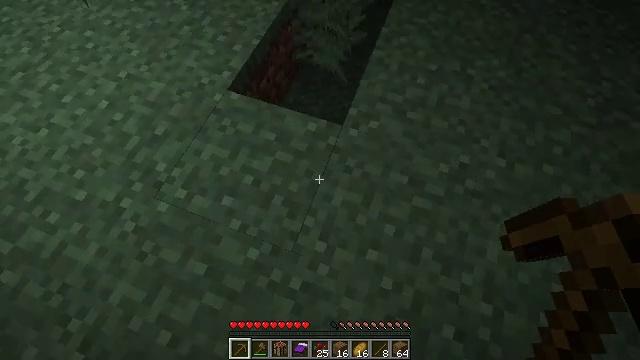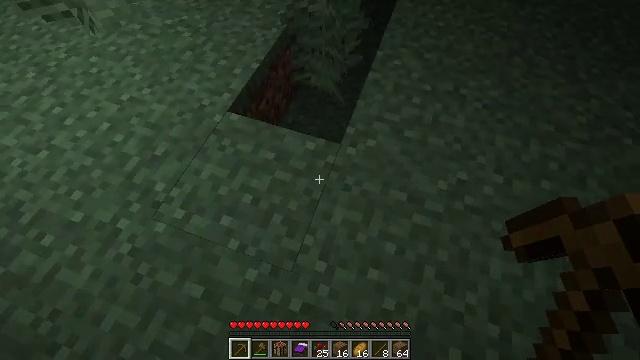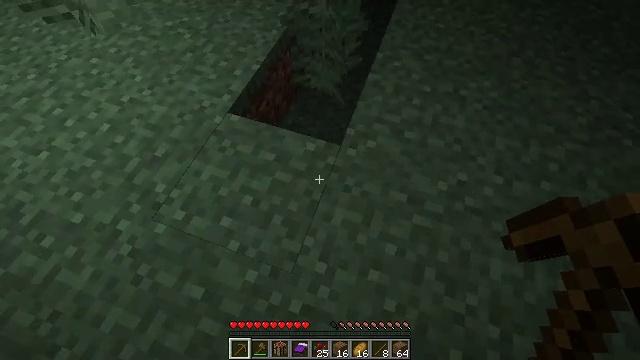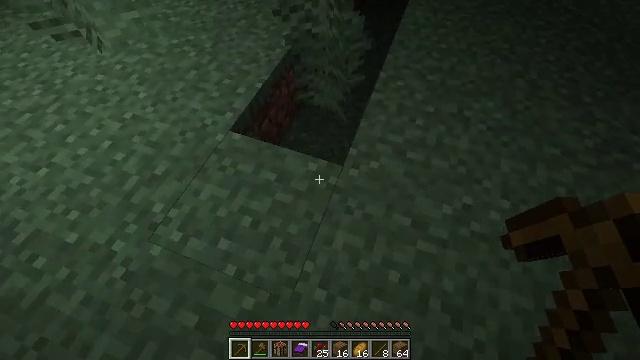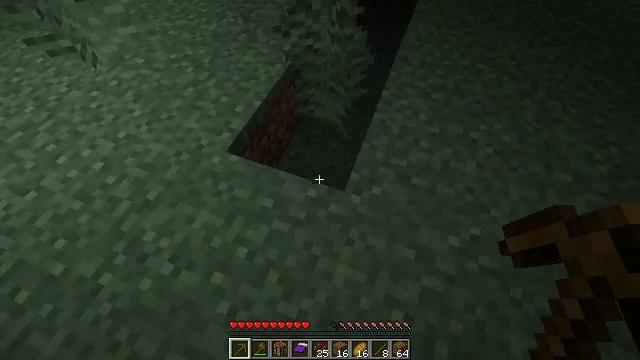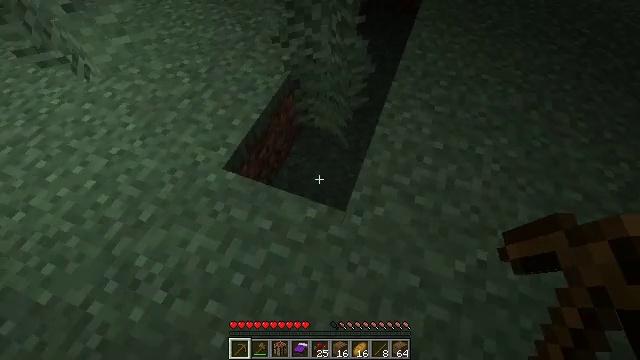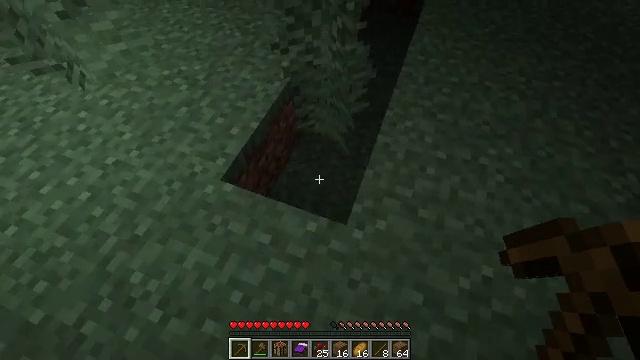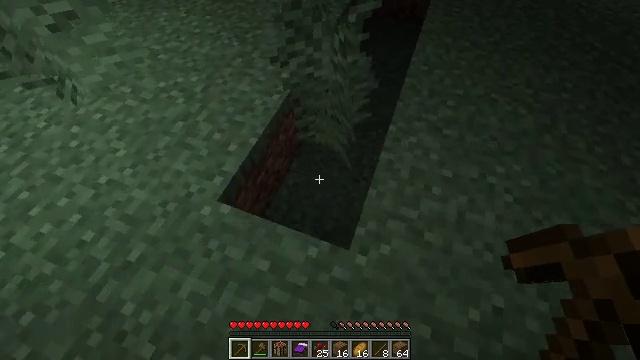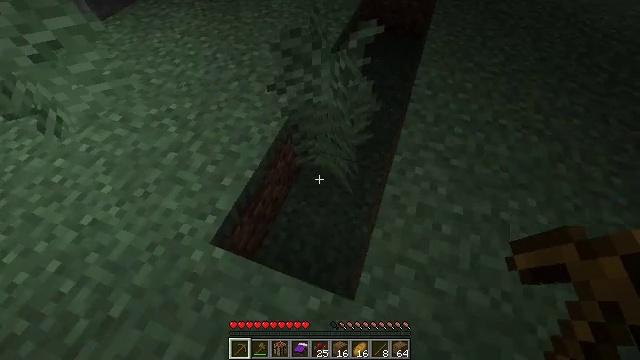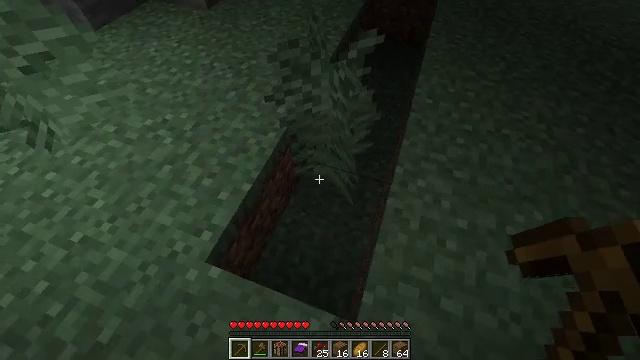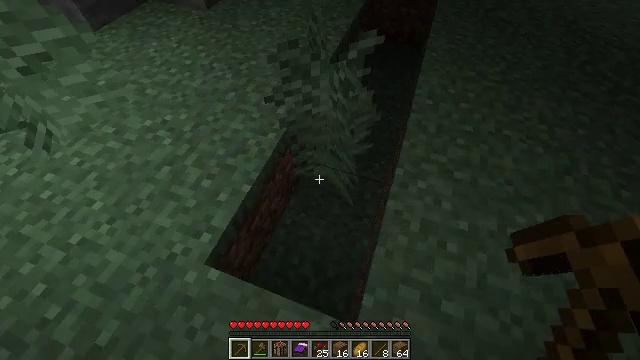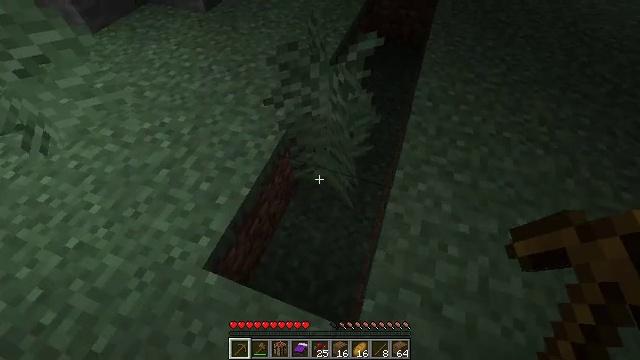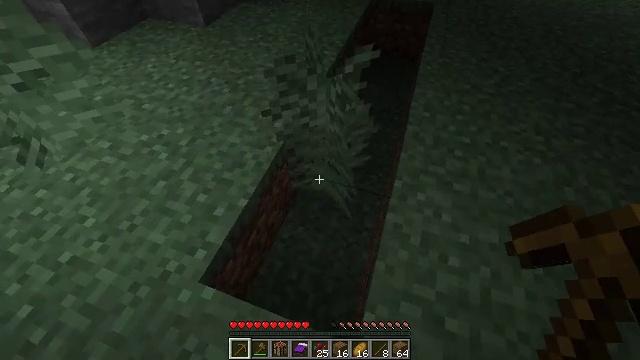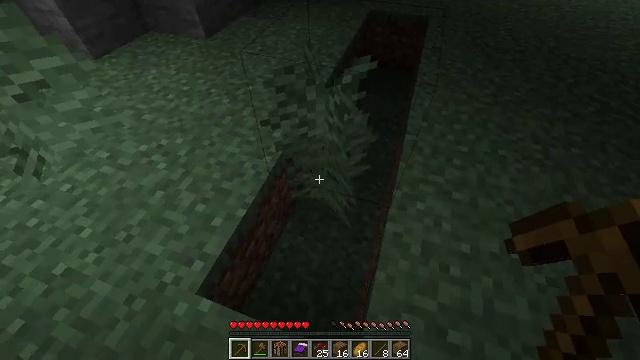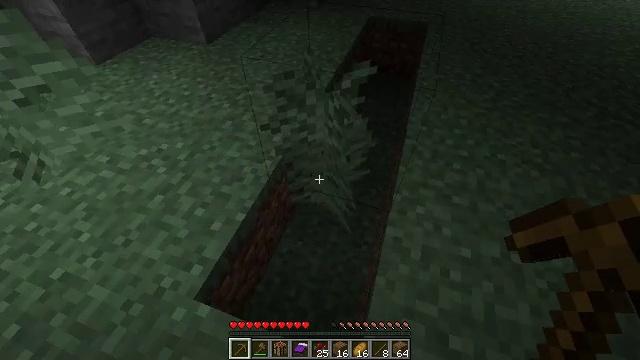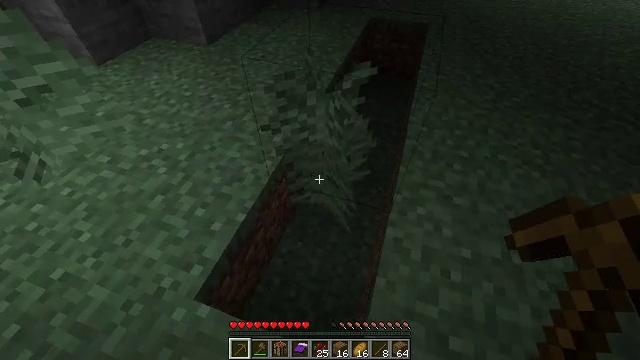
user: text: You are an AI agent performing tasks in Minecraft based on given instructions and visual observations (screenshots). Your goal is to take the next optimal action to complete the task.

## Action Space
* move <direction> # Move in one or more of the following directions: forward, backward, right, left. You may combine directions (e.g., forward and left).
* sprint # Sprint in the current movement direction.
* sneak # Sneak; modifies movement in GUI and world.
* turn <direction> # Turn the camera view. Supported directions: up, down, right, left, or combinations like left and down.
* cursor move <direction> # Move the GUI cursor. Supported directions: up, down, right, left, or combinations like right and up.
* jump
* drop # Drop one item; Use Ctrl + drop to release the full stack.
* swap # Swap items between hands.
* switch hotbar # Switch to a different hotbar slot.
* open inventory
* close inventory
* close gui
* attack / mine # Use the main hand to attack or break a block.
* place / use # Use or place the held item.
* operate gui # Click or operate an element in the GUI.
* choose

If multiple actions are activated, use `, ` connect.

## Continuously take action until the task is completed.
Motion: motion action
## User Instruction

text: Attack the large fern to gather it.
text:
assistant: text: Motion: turn up
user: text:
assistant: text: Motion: no_op
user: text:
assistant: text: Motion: move forward, turn up
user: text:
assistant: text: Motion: move forward
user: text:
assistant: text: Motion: move forward
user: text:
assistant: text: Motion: move forward
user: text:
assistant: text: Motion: move forward
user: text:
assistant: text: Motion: turn up
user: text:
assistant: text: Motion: no_op
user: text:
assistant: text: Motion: no_op
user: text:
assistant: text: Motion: no_op
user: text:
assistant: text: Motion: turn up
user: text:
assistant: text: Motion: turn up
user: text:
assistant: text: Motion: turn up
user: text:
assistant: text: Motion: no_op
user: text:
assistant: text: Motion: attack / mine
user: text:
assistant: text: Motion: attack / mine
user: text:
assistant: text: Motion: turn left, attack / mine
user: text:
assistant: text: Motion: turn left
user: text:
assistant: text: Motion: turn left and up
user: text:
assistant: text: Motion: turn left and up
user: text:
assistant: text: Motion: move left, turn left and up
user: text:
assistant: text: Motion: move left, turn left and up
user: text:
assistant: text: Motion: move left, turn up
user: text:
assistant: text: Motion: move left
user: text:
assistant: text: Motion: no_op
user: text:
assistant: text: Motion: turn left
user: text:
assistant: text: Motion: turn left
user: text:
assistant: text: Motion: move left, turn left
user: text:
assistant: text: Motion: move forward and move left